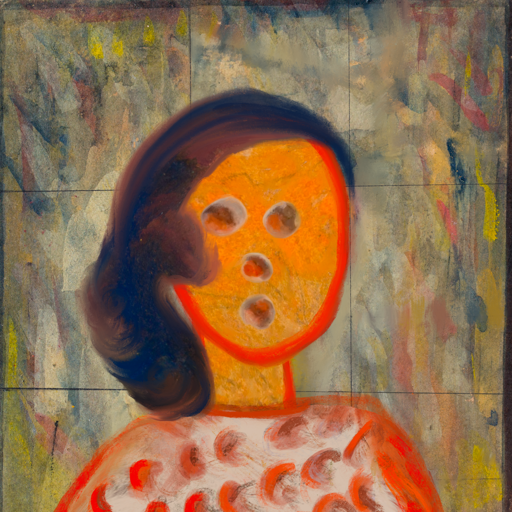
Background: GypsyMother, Head And Neck Front: Sisters, Face Front: Rupkatha, Bust: Rupkatha, Hair Front: Mother_And_Son_Son, Head Accessory: Blank, Second Necklace: Blank, Necklace: Blank, Baby: Blank